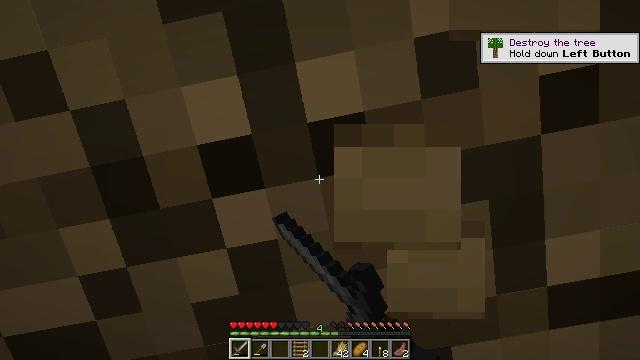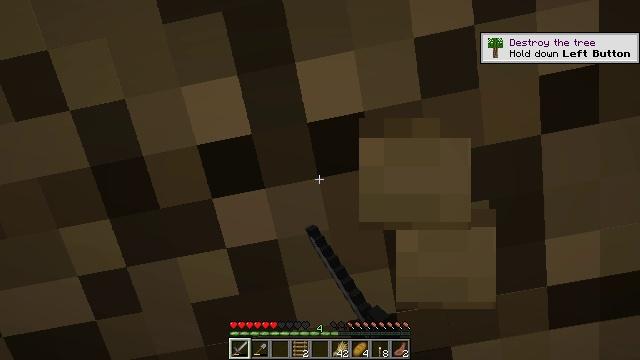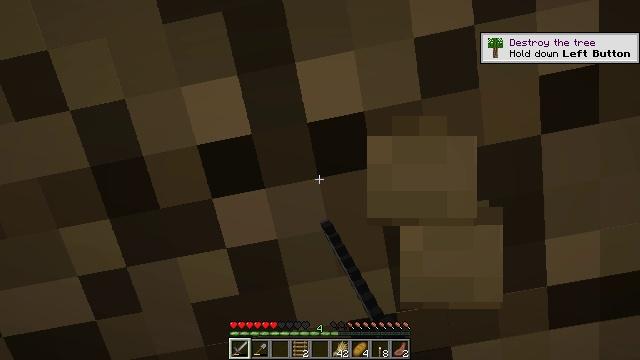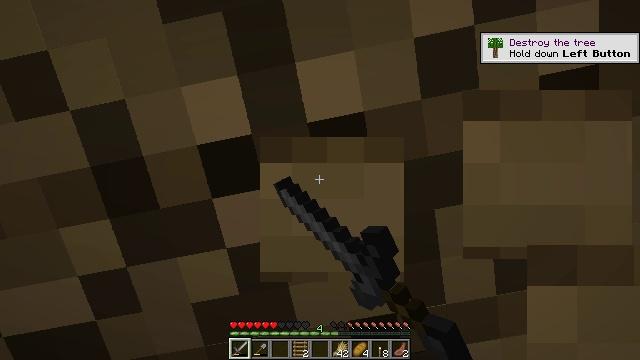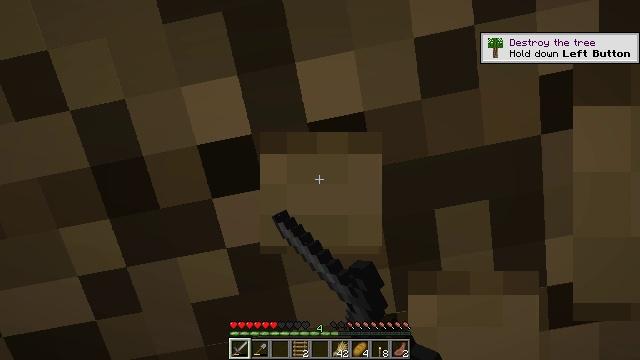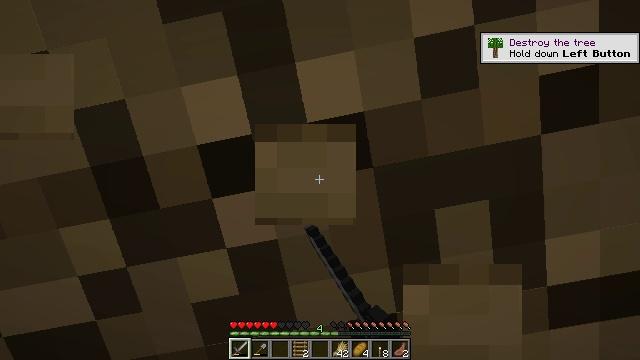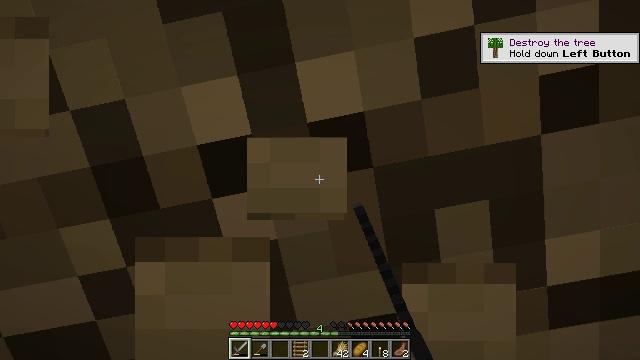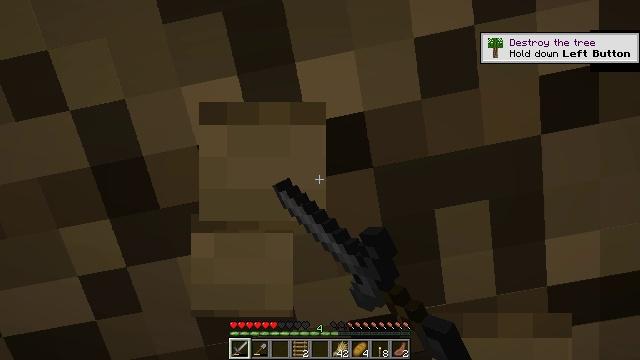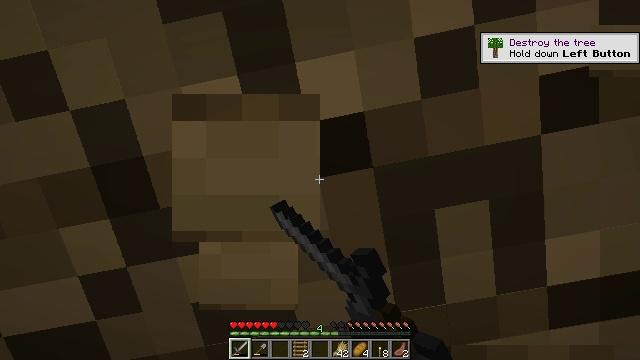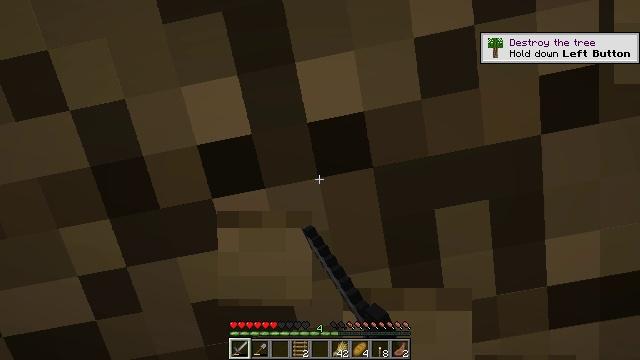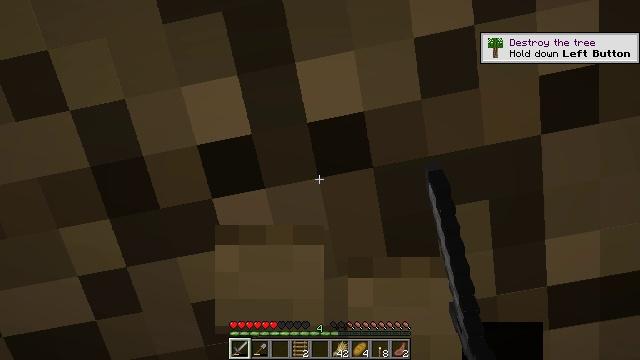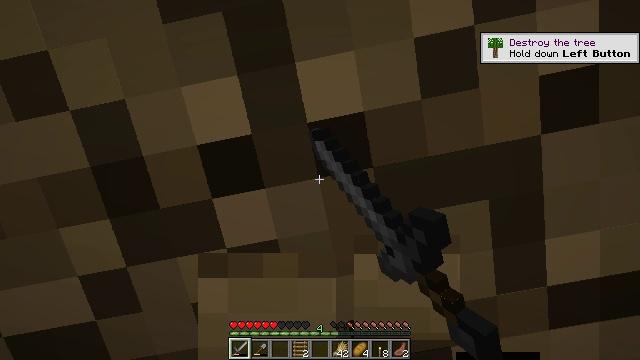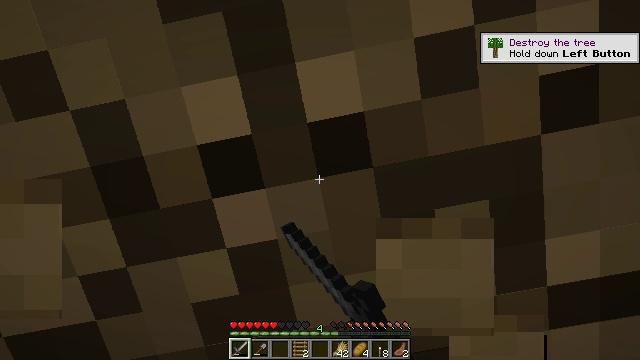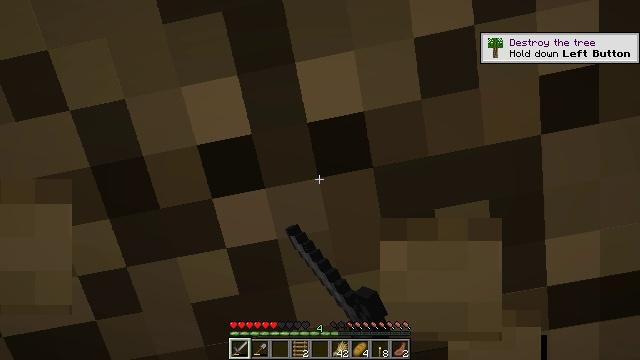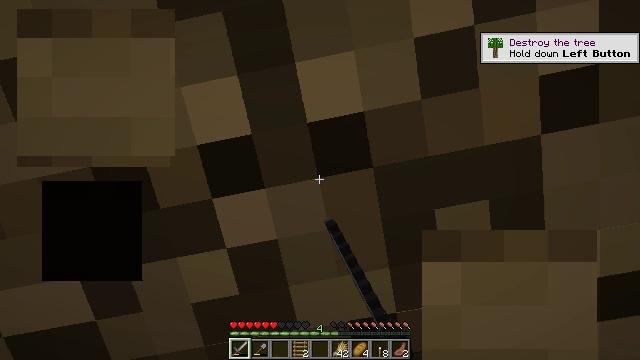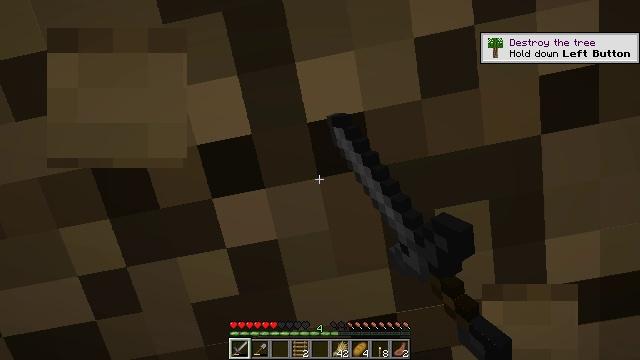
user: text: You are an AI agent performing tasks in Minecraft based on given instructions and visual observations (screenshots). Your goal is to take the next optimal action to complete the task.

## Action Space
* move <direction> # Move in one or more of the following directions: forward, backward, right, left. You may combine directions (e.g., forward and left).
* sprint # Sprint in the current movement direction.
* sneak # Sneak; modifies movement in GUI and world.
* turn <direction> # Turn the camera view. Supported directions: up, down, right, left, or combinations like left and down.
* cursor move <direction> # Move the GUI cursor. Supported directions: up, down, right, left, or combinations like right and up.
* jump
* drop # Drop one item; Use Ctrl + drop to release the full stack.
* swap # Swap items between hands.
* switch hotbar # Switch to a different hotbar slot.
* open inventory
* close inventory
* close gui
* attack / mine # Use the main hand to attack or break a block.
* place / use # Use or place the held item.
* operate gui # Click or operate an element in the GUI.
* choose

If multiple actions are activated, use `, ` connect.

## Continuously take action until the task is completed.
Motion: motion action
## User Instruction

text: Collect the oak planks from the structure.
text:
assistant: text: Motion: sneak, attack / mine
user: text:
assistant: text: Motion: sneak, attack / mine
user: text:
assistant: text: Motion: sneak, attack / mine
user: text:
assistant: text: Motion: sneak, attack / mine
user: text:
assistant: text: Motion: sneak, attack / mine
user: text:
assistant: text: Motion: sneak, attack / mine
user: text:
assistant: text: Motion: sneak, attack / mine
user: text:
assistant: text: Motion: sneak, attack / mine
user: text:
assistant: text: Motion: sneak, attack / mine
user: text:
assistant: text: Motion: sneak, attack / mine
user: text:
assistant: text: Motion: sneak, attack / mine
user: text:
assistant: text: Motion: sneak, attack / mine
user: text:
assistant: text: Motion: sneak, attack / mine
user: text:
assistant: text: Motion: sneak, attack / mine
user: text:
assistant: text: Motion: sneak, attack / mine
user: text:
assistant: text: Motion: sneak, attack / mine
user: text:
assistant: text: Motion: sneak, attack / mine
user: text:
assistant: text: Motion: sneak, attack / mine
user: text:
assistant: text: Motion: sneak, attack / mine
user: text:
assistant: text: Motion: sneak, attack / mine
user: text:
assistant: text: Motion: sneak, attack / mine
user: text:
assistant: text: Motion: sneak, attack / mine
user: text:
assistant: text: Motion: sneak, attack / mine
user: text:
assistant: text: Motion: sneak, attack / mine
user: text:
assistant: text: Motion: sneak, attack / mine
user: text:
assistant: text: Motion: sneak, attack / mine
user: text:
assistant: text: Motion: sneak, attack / mine
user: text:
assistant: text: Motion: sneak, attack / mine
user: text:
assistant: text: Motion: sneak, attack / mine
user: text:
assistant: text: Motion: sneak, attack / mine